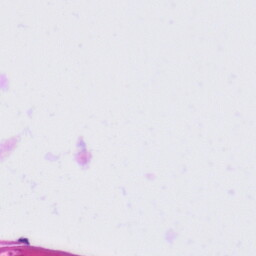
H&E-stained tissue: Tonsil